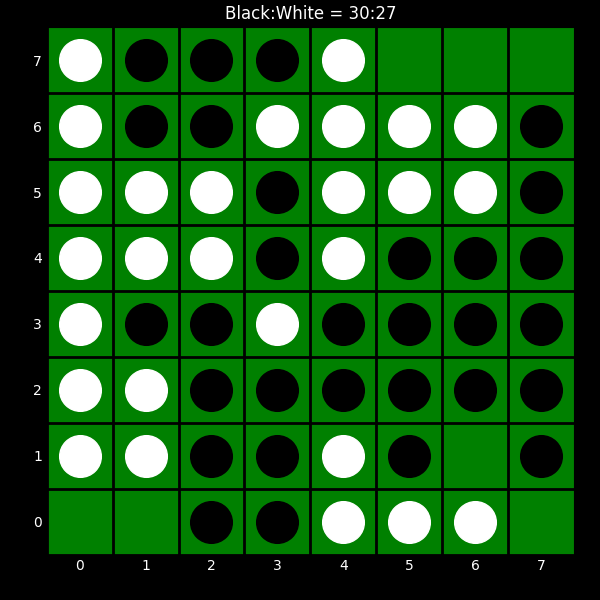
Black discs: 30
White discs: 27